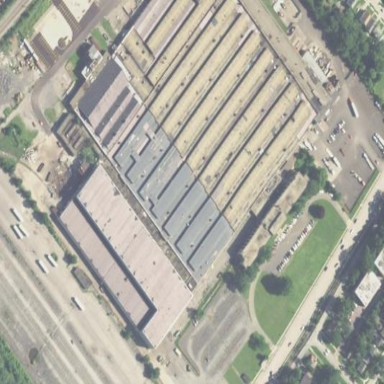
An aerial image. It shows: Historic factory.